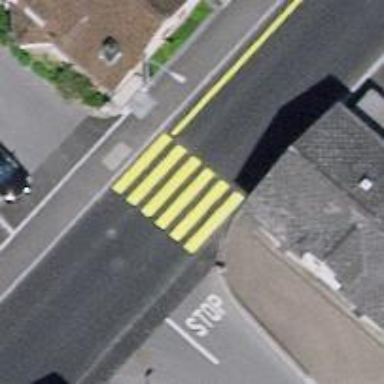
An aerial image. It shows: Uncontrolled zebra crossing with notable zebra markings.